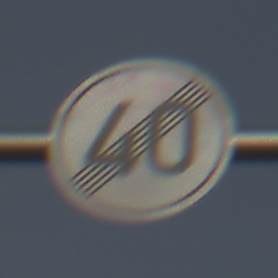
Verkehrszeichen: EndeGeschwindigkeit40
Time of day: MorningAfternoon
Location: Outdoor (Nature)
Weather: PartlyCloudy
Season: NotSpecified
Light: Natural